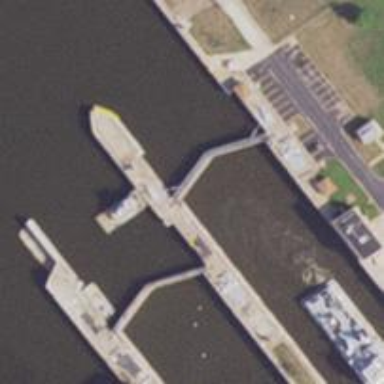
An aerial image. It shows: Lock gate on waterway.